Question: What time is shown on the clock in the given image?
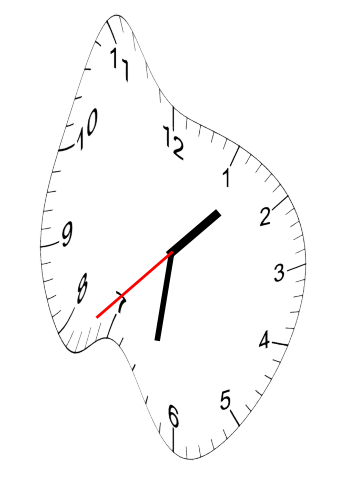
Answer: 01:31:38